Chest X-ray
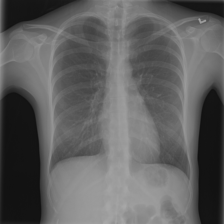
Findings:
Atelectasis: negative
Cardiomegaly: negative
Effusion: negative
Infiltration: positive
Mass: negative
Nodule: negative
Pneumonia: negative
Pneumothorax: negative
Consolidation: negative
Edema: negative
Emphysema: negative
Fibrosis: negative
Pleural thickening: negative
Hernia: negative